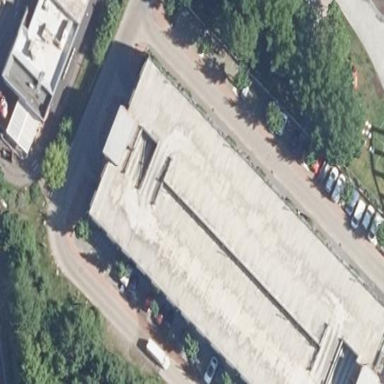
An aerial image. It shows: Multi-storey parking building.